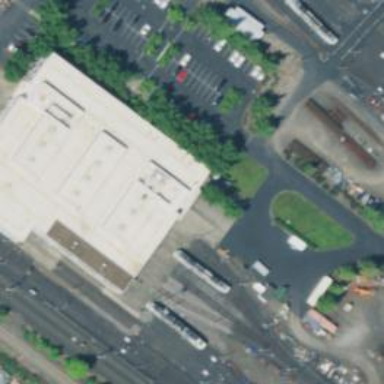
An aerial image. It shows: Light rail service yard with electrified contact lines. Building passage tunnel is also visible in the scene.